Question: I need to achieve what's on the image.
I can't put my menu in the blue area (horizontal center + vertical top + sticky)
Tried using position:fixed but this was the best I could get.

CSS:
'''
.menu
{
position:fixed;
height: 40px;
width: 505px;
background: #4c4e5a;
background: -webkit-linear-gradient(top, #4c4e5a 0%,#2c2d33 100%);
background: -moz-linear-gradient(top, #4c4e5a 0%,#2c2d33 100%);
background: -o-linear-gradient(top, #4c4e5a 0%,#2c2d33 100%);
background: -ms-linear-gradient(top, #4c4e5a 0%,#2c2d33 100%);
background: linear-gradient(top, #4c4e5a 0%,#2c2d33 100%);
-webkit-border-radius: 5px;
-moz-border-radius: 5px;
border-radius: 5px;
}
'''
Thanks in advance.
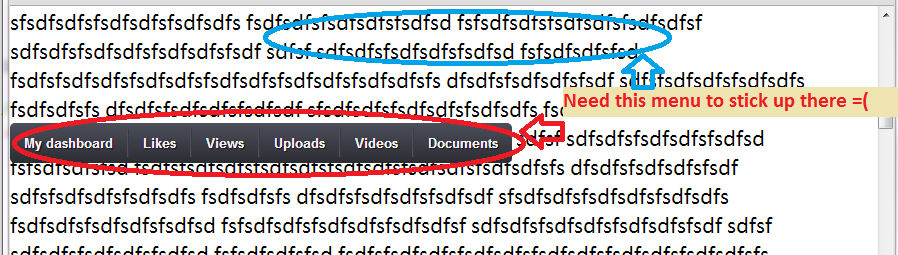
Answer: The trick is to set 'left' to '50%', then pull it back with a negative 'margin-left' equivalent to half the element's width:
'''
.menu {
position:fixed;
width: 505px;
top: 0; left: 50%;
margin-left: -252px; /* 505 / 2 */
}
'''
Here's the fiddle: <URL>